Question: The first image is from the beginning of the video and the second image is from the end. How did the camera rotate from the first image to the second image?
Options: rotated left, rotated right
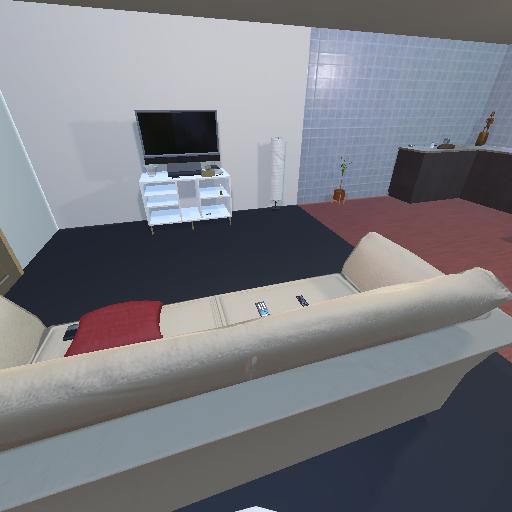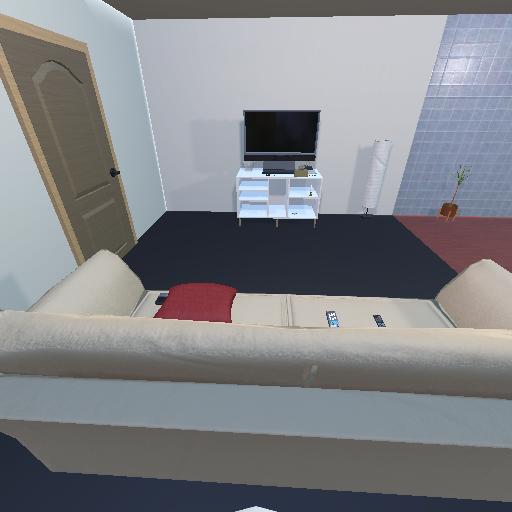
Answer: rotated left